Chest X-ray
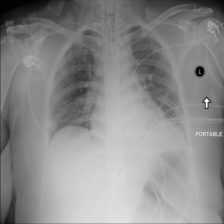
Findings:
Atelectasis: negative
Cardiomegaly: negative
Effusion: negative
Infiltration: positive
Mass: negative
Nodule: negative
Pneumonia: negative
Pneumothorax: negative
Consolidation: negative
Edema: negative
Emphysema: negative
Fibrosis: negative
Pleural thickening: negative
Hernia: negative